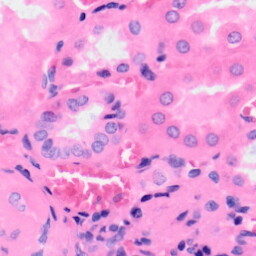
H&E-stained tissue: Kidney